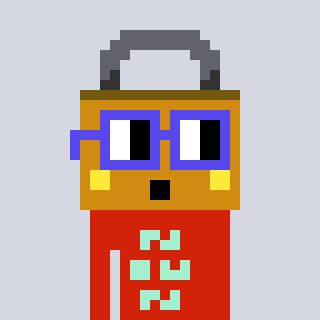
a pixel art character with square blue glasses, a lock-shaped head and a red-colored body on a cool background